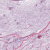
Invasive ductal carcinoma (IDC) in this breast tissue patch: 0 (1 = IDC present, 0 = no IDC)